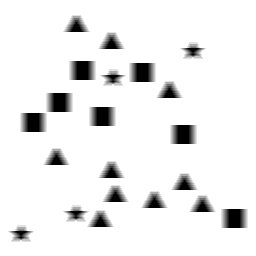
Squares: 7
Triangles: 10
Stars: 4
Total shapes: 21